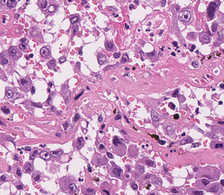
Tumor epithelial tissue: yes
Tumor-associated stroma tissue: yes
Normal tissue: no